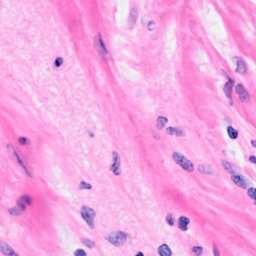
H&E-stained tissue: Breast